Question: First time I run 'onClickMap' function(click button) it works and the 'mapFragment' appears, then I click 'spotList' button and it works too and the 'SpotListFragment' appears, then I run 'onClickMap' again and the app crashes!

'''
package com.pap.myspots;
import com.pap.myspots.adapter.TabsPagerAdapter;
import com.pap.myspots.fragments.MapFragment;
import com.pap.myspots.fragments.NotificationsFragment;
import com.pap.myspots.fragments.SpotListFragment;
import android.app.ActionBar;
import android.app.ActionBar.Tab;
import android.app.FragmentManager;
import android.app.FragmentTransaction;
import android.content.Intent;
import android.graphics.Color;
import android.graphics.drawable.BitmapDrawable;
import android.graphics.drawable.ColorDrawable;
import android.graphics.drawable.Drawable;
import android.os.Bundle;
import android.support.v4.app.Fragment;
import android.support.v4.app.FragmentActivity;
import android.support.v4.view.ViewPager;
import android.view.View;
import android.widget.ImageView;
import android.widget.TextView;
public class MainActivity extends FragmentActivity implements
ActionBar.TabListener {
private ViewPager viewPager;
private TabsPagerAdapter mAdapter;
private ActionBar actionBar;
String local;
// Tab titles
@Override
protected void onCreate(Bundle savedInstanceState) {
super.onCreate(savedInstanceState);
setContentView(R.layout.activity_main);
// Initilization
viewPager = (ViewPager) findViewById(R.id.pager);
actionBar = getActionBar();
mAdapter = new TabsPagerAdapter(getSupportFragmentManager());
viewPager.setAdapter(mAdapter);
actionBar.setHomeButtonEnabled(false);
actionBar.setNavigationMode(ActionBar.NAVIGATION_MODE_TABS);
// Adding Tabs
ImageView mapTab = new ImageView(this);
mapTab.setBackgroundColor(Color.parseColor("#ffbb33"));
//mapTab.setImageResource(R.drawable.notificationsicon);
actionBar.addTab(actionBar.newTab().setIcon(R.drawable.nicon)
.setTabListener(this));
actionBar.addTab(actionBar.newTab().setIcon(R.drawable.micon)
.setTabListener(this));
actionBar.addTab(actionBar.newTab().setIcon(R.drawable.sicon)
.setTabListener(this));
/**
* on swiping the viewpager make respective tab selected
* */
viewPager.setOnPageChangeListener(new ViewPager.OnPageChangeListener() {
@Override
public void onPageSelected(int position) {
// on changing the page
// make respected tab selected
actionBar.setSelectedNavigationItem(position);
}
@Override
public void onPageScrolled(int arg0, float arg1, int arg2) {
}
@Override
public void onPageScrollStateChanged(int arg0) {
}
});
}
public void clickMap(View v){
MapFragment mapfragment = new MapFragment();
getSupportFragmentManager().beginTransaction()
.replace(R.id.frame, mapfragment).commit();
}
public void clickList(View v){
SpotListFragment listfragment = new SpotListFragment();
getSupportFragmentManager().beginTransaction()
.replace(R.id.frame, listfragment).commit();
}
@Override
public void onTabReselected(Tab tab, FragmentTransaction ft) {
}
@Override
public void onTabSelected(Tab tab, FragmentTransaction ft) {
// on tab selected
// show respected fragment view
viewPager.setCurrentItem(tab.getPosition());
}
@Override
public void onTabUnselected(Tab tab, FragmentTransaction ft) {
}
}
'''
'''
<FrameLayout
android:id="@+id/frame"
android:layout_width="match_parent"
android:layout_height="match_parent"/>
<LinearLayout
android:layout_width="match_parent"
android:layout_height="40dp"
android:orientation="horizontal"
android:layout_alignParentBottom="true">
<Button
android:layout_width="match_parent"
android:layout_height="match_parent"
android:layout_weight="1"
android:background="#ef4748"
android:text="Map"
android:textColor="#ffffff"
android:textStyle="bold"
android:onClick="clickMap"/>
<Button
android:layout_width="match_parent"
android:layout_height="match_parent"
android:layout_weight="1"
android:text="List"
android:textColor="#ffffff"
android:textStyle="bold"
android:background="#c43c3c"
android:onClick="clickList"/>
</LinearLayout>
'''
'''
E/AndroidRuntime(2971): FATAL EXCEPTION: main
E/AndroidRuntime(2971): android.view.InflateException: Binary XML file line #46: Error inflating class fragment
E/AndroidRuntime(2971): at android.view.LayoutInflater.createViewFromTag(LayoutInflater.java:713)
E/AndroidRuntime(2971): at android.view.LayoutInflater.rInflate(LayoutInflater.java:755)
E/AndroidRuntime(2971): at android.view.LayoutInflater.inflate(LayoutInflater.java:492)
E/AndroidRuntime(2971): at android.view.LayoutInflater.inflate(LayoutInflater.java:397)
E/AndroidRuntime(2971): at com.pap.myspots.fragments.MapFragment.onCreateView(MapFragment.java:29)
E/AndroidRuntime(2971): at android.support.v4.app.Fragment.performCreateView(Fragment.java:1500)
E/AndroidRuntime(2971): at android.support.v4.app.FragmentManagerImpl.moveToState(FragmentManager.java:927)
E/AndroidRuntime(2971): at android.support.v4.app.FragmentManagerImpl.moveToState(FragmentManager.java:1104)
E/AndroidRuntime(2971): at android.support.v4.app.BackStackRecord.run(BackStackRecord.java:682)
E/AndroidRuntime(2971): at android.support.v4.app.FragmentManagerImpl.execPendingActions(FragmentManager.java:1467)
E/AndroidRuntime(2971): at android.support.v4.app.FragmentManagerImpl$1.run(FragmentManager.java:440)
E/AndroidRuntime(2971): at android.os.Handler.handleCallback(Handler.java:730)
E/AndroidRuntime(2971): at android.os.Handler.dispatchMessage(Handler.java:92)
E/AndroidRuntime(2971): at android.os.Looper.loop(Looper.java:137)
E/AndroidRuntime(2971): at android.app.ActivityThread.main(ActivityThread.java:5103)
E/AndroidRuntime(2971): at java.lang.reflect.Method.invokeNative(Native Method)
E/AndroidRuntime(2971): at java.lang.reflect.Method.invoke(Method.java:525)
E/AndroidRuntime(2971): at com.android.internal.os.ZygoteInit$MethodAndArgsCaller.run(ZygoteInit.java:737)
E/AndroidRuntime(2971): at com.android.internal.os.ZygoteInit.main(ZygoteInit.java:553)
E/AndroidRuntime(2971): at dalvik.system.NativeStart.main(Native Method)
E/AndroidRuntime(2971): Caused by: java.lang.IllegalArgumentException: Binary XML file line #46: Duplicate id 0x7f05000c, tag null, or parent id 0x0 with another fragment for com.google.android.gms.maps.SupportMapFragment
E/AndroidRuntime(2971): at android.support.v4.app.FragmentActivity.onCreateView(FragmentActivity.java:296)
E/AndroidRuntime(2971): at android.view.LayoutInflater.createViewFromTag(LayoutInflater.java:685)
E/AndroidRuntime(2971): ... 19 more
'''
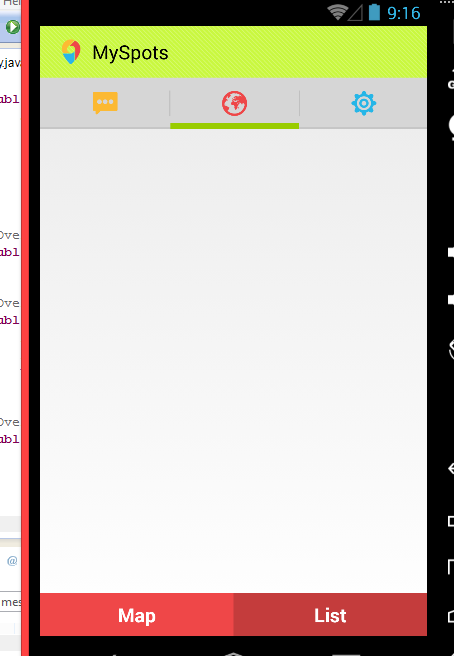
Answer: Add this into your mapFragment.
'''
@Override
public void onDestroyView() {
super.onDestroyView();
try {
SupportMapFragment fragment = (SupportMapFragment) getActivity()
.getSupportFragmentManager().findFragmentById(R.id.map);
if (fragment != null)
getFragmentManager().beginTransaction().remove(fragment)
.commit();
} catch (IllegalStateException e) {
}
}
'''
you need to destroy the Map fragment properly!